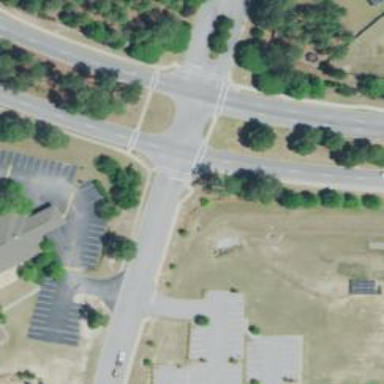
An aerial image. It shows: Marked road crossing.